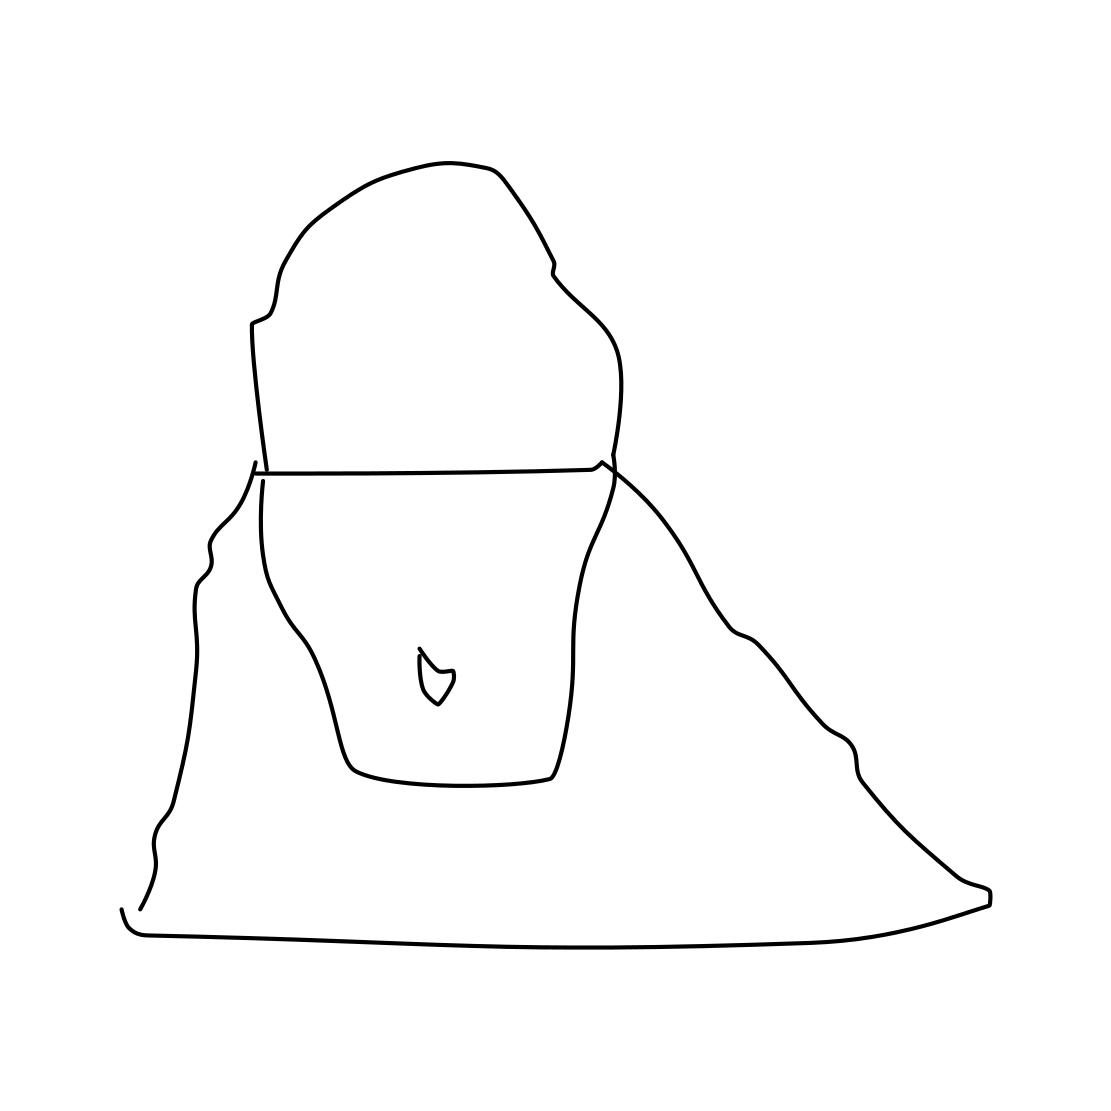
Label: purse